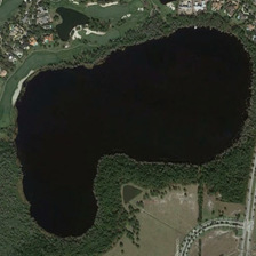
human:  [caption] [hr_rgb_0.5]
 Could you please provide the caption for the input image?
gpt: Lake HAS a small lake.

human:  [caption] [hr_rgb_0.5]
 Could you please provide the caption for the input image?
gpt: There are several small ponds in the pond.

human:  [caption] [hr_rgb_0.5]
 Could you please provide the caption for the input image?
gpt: The pond has some small ponds.

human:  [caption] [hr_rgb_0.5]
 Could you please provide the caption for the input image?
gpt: There are several small ponds in this pond.

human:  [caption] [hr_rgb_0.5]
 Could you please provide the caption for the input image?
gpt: There are several small ponds in the pond.